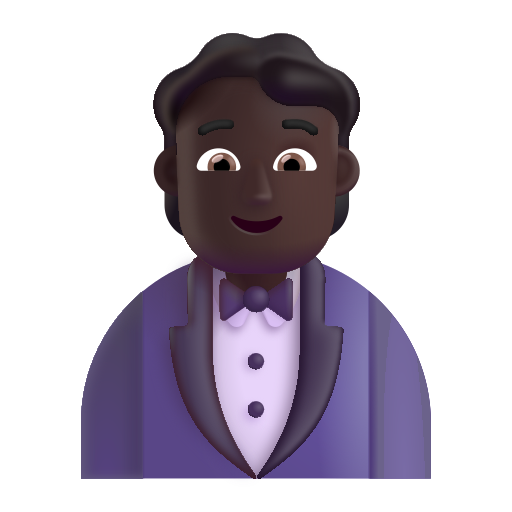
person in tuxedo color dark